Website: crate-barrel
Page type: account-selection
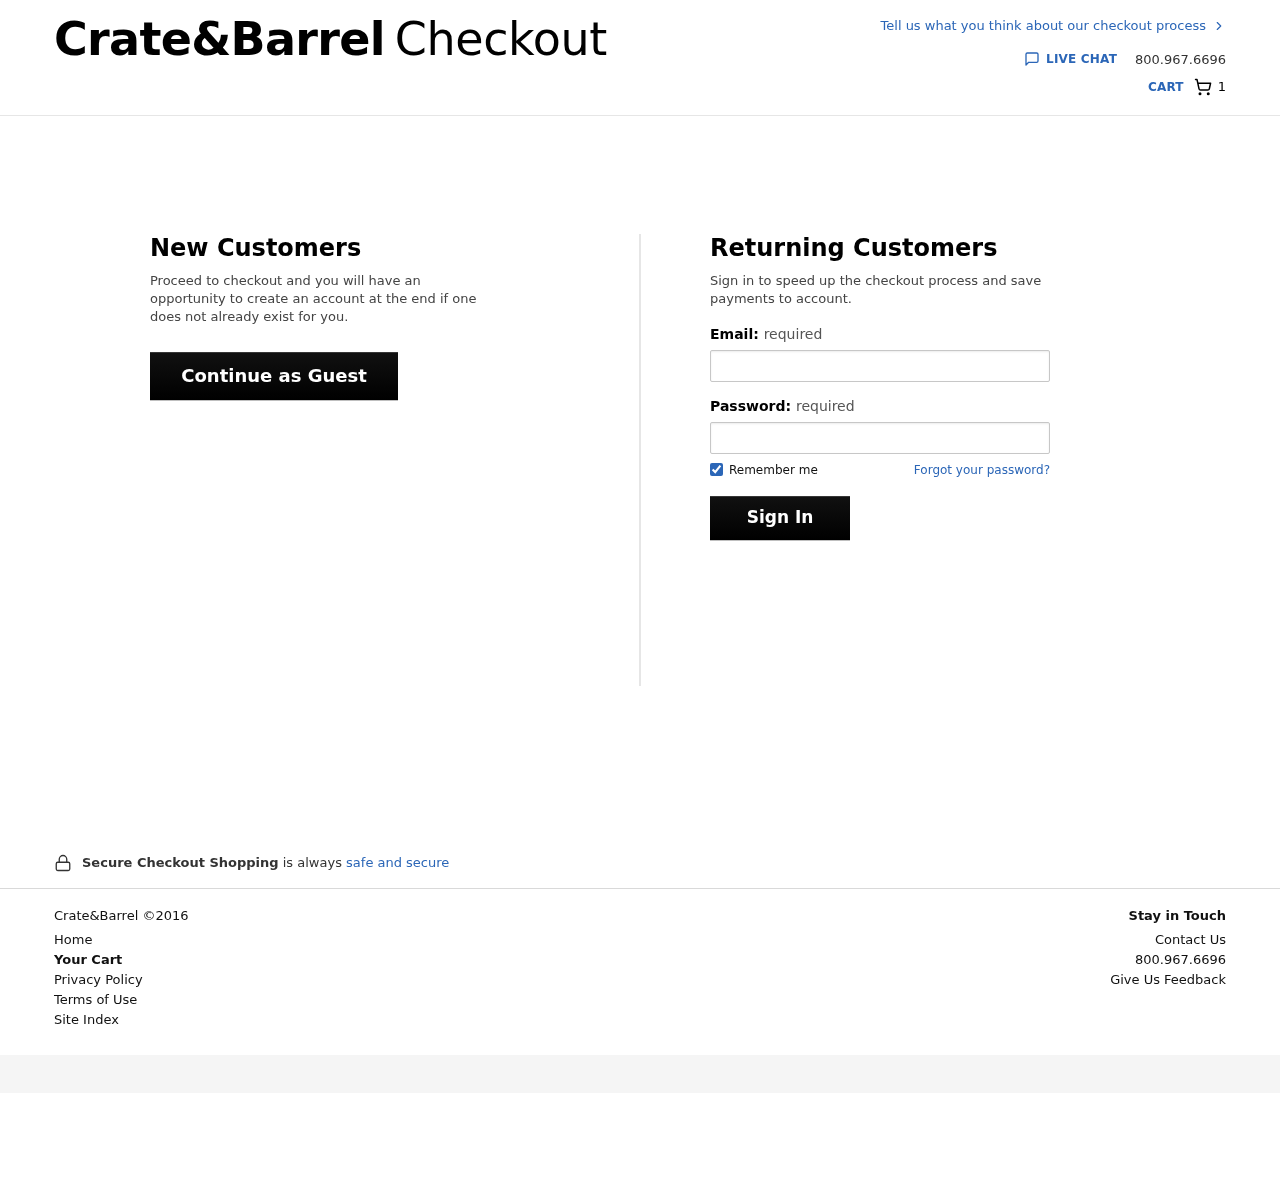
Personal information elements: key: PII_EMAIL
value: crystalwelch@yahoo.com
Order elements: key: ORDER_NUM_ITEMS
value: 1